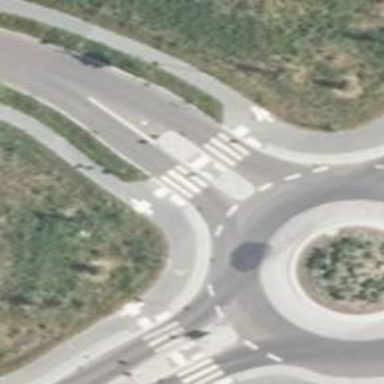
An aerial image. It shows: Uncontrolled road crossing with pedestrian island.